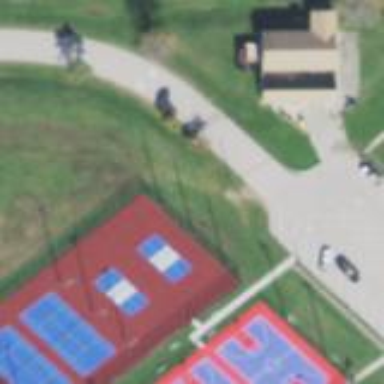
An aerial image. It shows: Tennis court in leisure pitch.